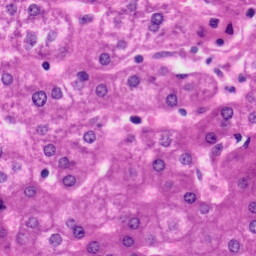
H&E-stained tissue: Liver